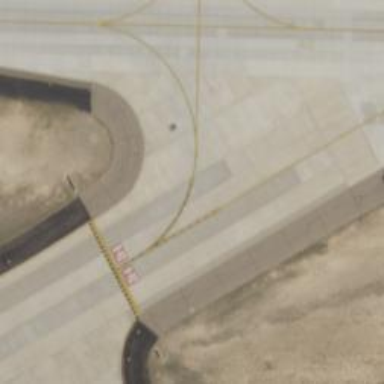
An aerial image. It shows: Image of taxiway at airport.